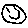
Label: smiley face